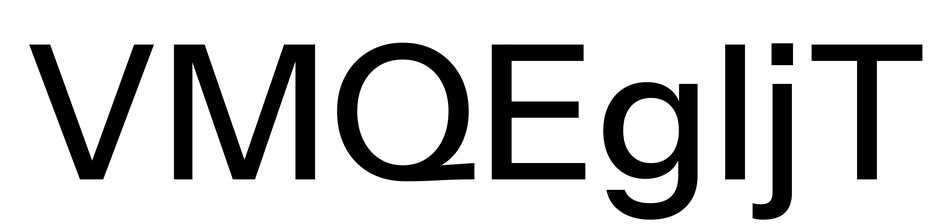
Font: InstrumentSans_Medium